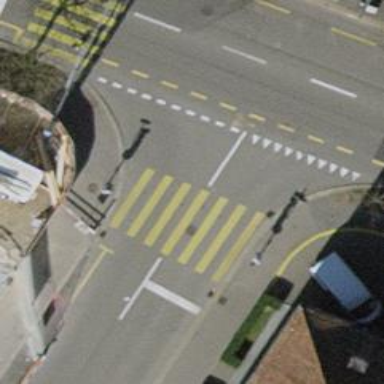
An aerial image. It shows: Zebra crossing with traffic signals.